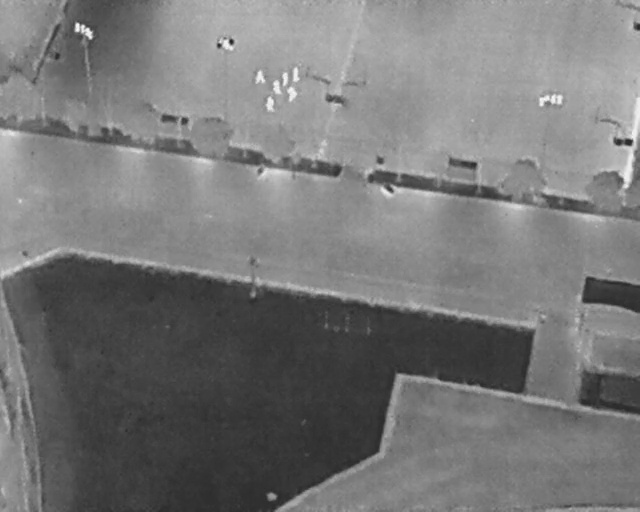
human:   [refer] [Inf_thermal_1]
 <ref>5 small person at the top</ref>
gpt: <box>[[40, 19, 43, 21, 2], [44, 17, 46, 19, 2], [44, 13, 47, 15, 2], [43, 14, 45, 16, 2], [42, 15, 44, 17, 2]]</box>